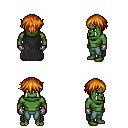
a pixel art fantasy rpg character, male body template, orc, green skin, black cape, teal pants, dark blonde short bangs hairstyle, metal gloves, four views (front, back, left, right), 2x2 character sprite sheet, small pixel art, hard edges, no anti-aliasing